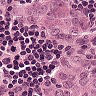
Metastatic tissue present: yes